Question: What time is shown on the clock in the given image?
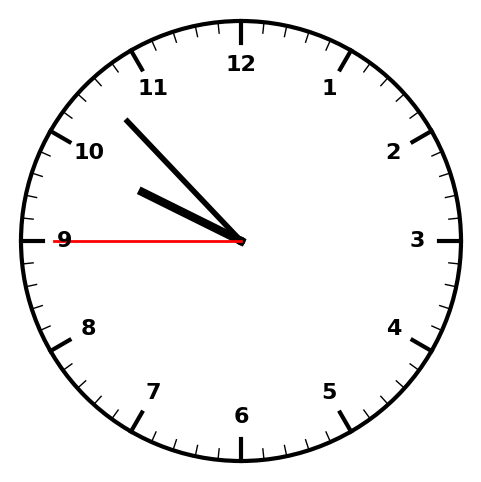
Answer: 09:52:45